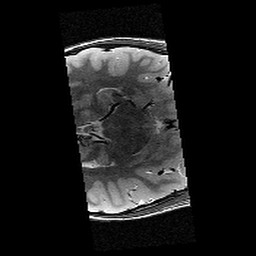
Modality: T2w
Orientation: axial
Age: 12
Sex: male
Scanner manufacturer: siemens
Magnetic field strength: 3 T
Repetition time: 9.23 s
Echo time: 0.067 s